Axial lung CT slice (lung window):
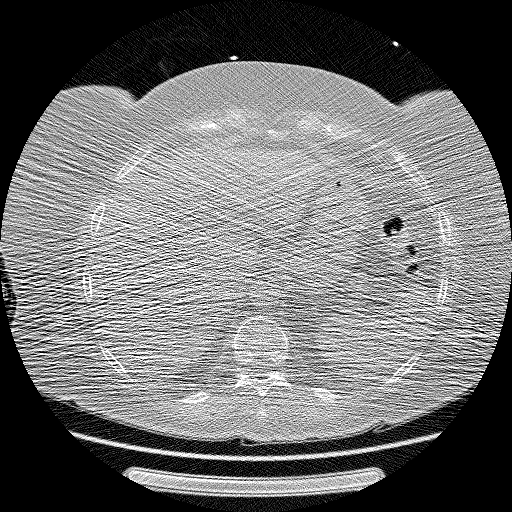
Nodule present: no